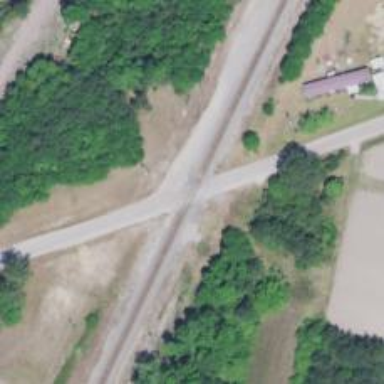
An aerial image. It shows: Level crossing along the railway.